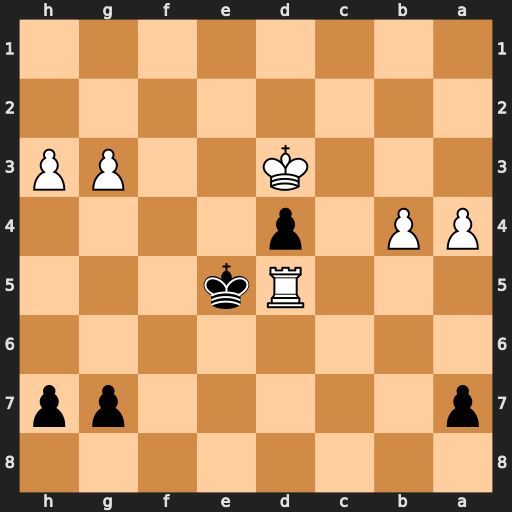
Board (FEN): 8/p5pp/8/3Rk3/PP1p4/3K2PP/8/8
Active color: b
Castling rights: -
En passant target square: -
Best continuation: Kxd5 b5 Kc5 a5 Kxb5